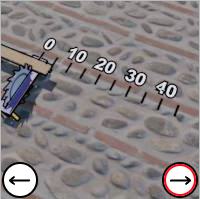
Task: length
Answer: 5
First scale value: 10.0